Question: This code does the following: It takes a 'snapshot' of a NavigationController meant to disappear. Then the snapshot is added to the view of a container view controller, slides away and reveals the new NavigationController. To create the 'Pop-Out-Effect' the makes the view a bit bigger than the actual view. After that provides the sliding out of the container view's frame. Works great, the only problem is that the subviews of don't resize like their superView during the animation.
'''
- (void)bringUpSettingsNavigationController {
CGFloat gradientWidth = 20;
CGFloat frameIncrease = 10;
CGRect preAnFrame = CGRectMake(- gradientWidth, 0, self.view.frame.size.width + gradientWidth, self.view.frame.size.height);
CGRect midAnFrame = CGRectMake(-(frameIncrease + gradientWidth), - frameIncrease, preAnFrame.size.width + (2*frameIncrease), preAnFrame.size.height + (2*frameIncrease));
CGRect postAnFrame = CGRectMake(midAnFrame.size.width, midAnFrame.origin.y, midAnFrame.size.width, midAnFrame.size.height);
UIView *animationContainer = [[UIView alloc]initWithFrame:preAnFrame];
animationContainer.backgroundColor = [UIColor clearColor];
animationContainer.autoresizesSubviews = YES;
self.topImageView = [[UIImageView alloc]initWithImage:[self topImageFromView:self.view]];
self.topImageView.frame = CGRectMake(gradientWidth, 0, preAnFrame.size.width - gradientWidth, preAnFrame.size.height);
[animationContainer addSubview:self.topImageView];
self.topImageView.clipsToBounds = YES;
UIView *gradientView = [[UIView alloc]initWithFrame:CGRectMake(0, 0, gradientWidth, preAnFrame.size.height)];
CAGradientLayer *gradientLayer = [CAGradientLayer layer];
gradientLayer.frame = gradientView.bounds;
gradientLayer.colors = [NSArray arrayWithObjects:(id)[[UIColor clearColor] CGColor], (id)[[UIColor colorWithWhite:0 alpha:.5] CGColor], nil];
gradientLayer.startPoint = CGPointMake(0, 0.5);
gradientLayer.endPoint = CGPointMake(1.0, 0.5);
[gradientView.layer insertSublayer:gradientLayer atIndex:0];
gradientView.backgroundColor = [UIColor clearColor];
[animationContainer addSubview:gradientView];
gradientView.clipsToBounds = YES;
[self.view addSubview:animationContainer];
BYSettingsNavigationController *settingsNavigationController = [[BYSettingsNavigationController alloc]initWithRootViewController:[[BYSettingsViewController alloc]init]];
[self addChildViewController:settingsNavigationController];
settingsNavigationController.view.frame = self.view.bounds;
[self.view insertSubview:settingsNavigationController.view belowSubview:animationContainer];
[settingsNavigationController didMoveToParentViewController:self];
[UIView animateWithDuration:0.2 animations:^{
animationContainer.frame = midAnFrame;
} completion:^(BOOL finished) {
[UIView animateWithDuration:.5 animations:^{
animationContainer.frame = postAnFrame;
} completion:^(BOOL finished) {
[self.topImageView removeFromSuperview];
[gradientView removeFromSuperview];
self.topImageView = nil;
}];
}];
[self.currentNavigationController willMoveToParentViewController:nil];
[self.currentNavigationController.view removeFromSuperview];
[self.currentNavigationController removeFromParentViewController];
}
'''

Thanks in advance for your ideas and have a great 2013!
Dario
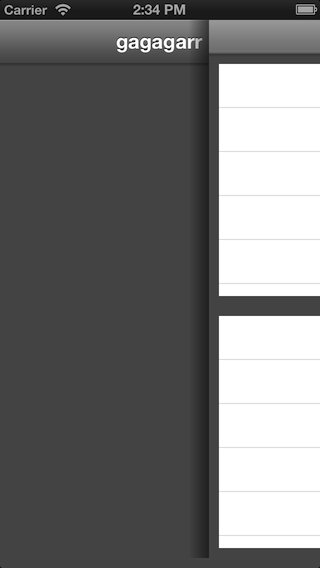
Answer: What your doing is not zooming in , your just changing the frame size.
To zoom in you need to change the transformation of the view.
What you need to do is something along this line:
'view.transform = CGAffineTransformMakeScale (2.0 , 2.0);'
for example to zoom X2